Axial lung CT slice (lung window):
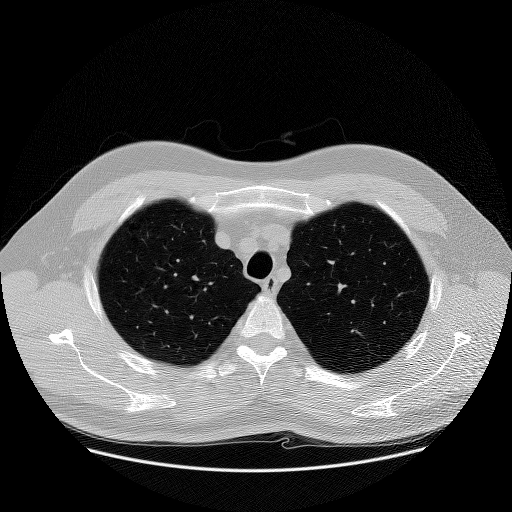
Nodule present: no